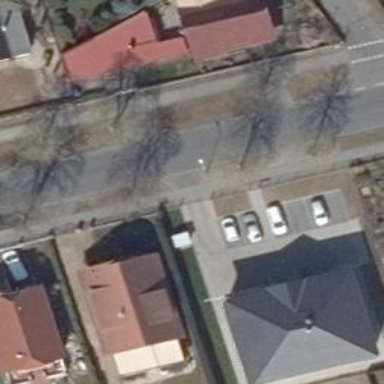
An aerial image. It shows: Footway along the road.